Question: '''
private void myDataGridView_CellContentClick(object sender,
DataGridViewCellEventArgs e)
{
var senderGrid = (DataGridView)sender;
if (e.RowIndex >= 0)
{
string celval = senderGrid.Rows[e.RowIndex].Cells[0].Value.ToString();
}
}
private void delete_Click(object sender, EventArgs e)
{
DialogResult result = MessageBox.Show("Do You Want delete selected Row?",
"Important",
MessageBoxButtons.YesNo,
MessageBoxIcon.Question);
if (result == DialogResult.Yes)
{
string connetionString = null;
SqlConnection connection;
SqlCommand command;
connetionString = @"Data Source=DESKTOP-1SAGJQ9\SQLEXPRESS;Initial Catalog=StudentEnroll;User
ID=sa;Password=sa";
connection = new SqlConnection(connetionString);
string query1 = "delete StudentDetails where id='" + celval + "'";
connection.Open();
command = new SqlCommand(query1, connection);
command.ExecuteNonQuery();
command.Dispose();
connection.Close();
MessageBox.Show(" Student Details Deleted Succesfuly !!");
DisplayData();
}
else
{
MessageBox.Show("Please select a row");
}
}
'''

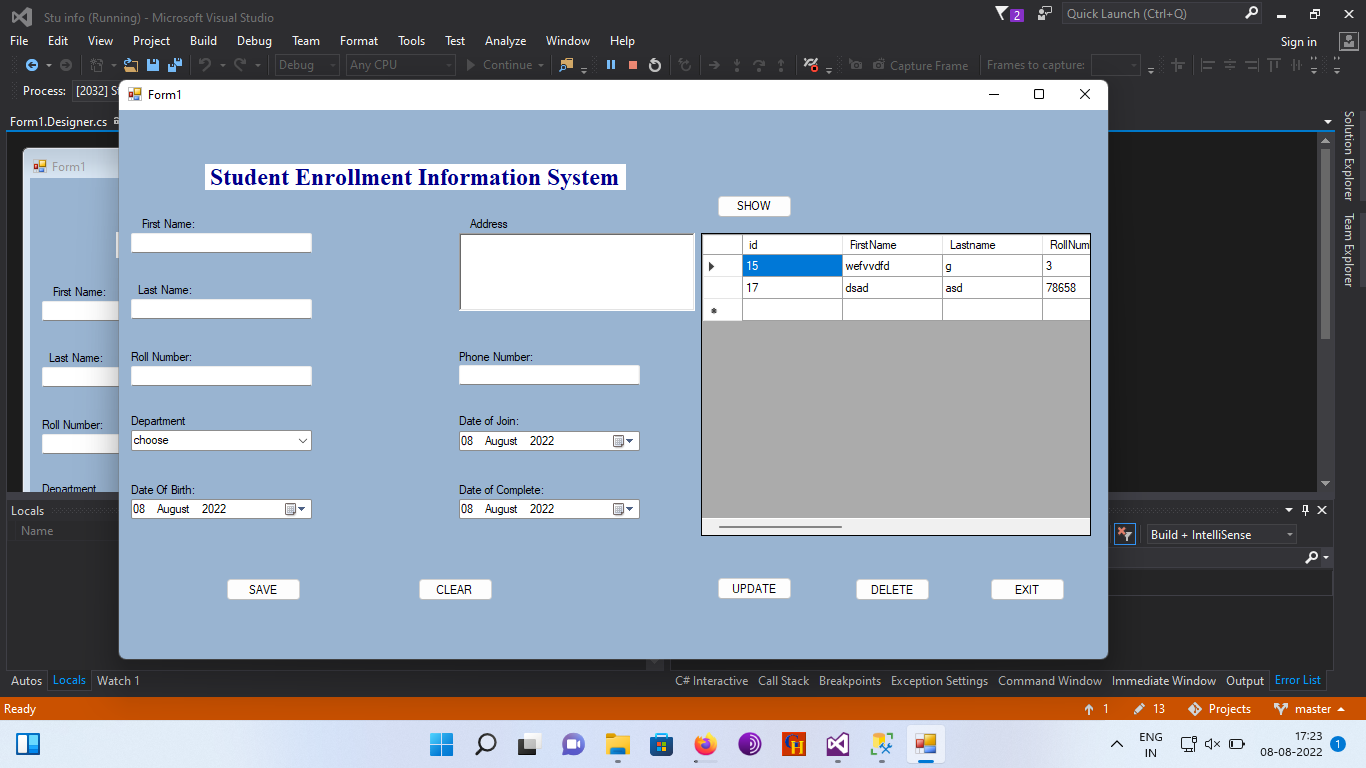
Answer: You dont need to declare the global variable celval , you can directly get it in delete button
for that you need to set your DataGridView as MultiSelect = false; and SelectionMode = FullRowSelect;
'''
private void delete_Click(object sender, EventArgs e)
{
if (senderGrid.SelectedRows.Count > 0)
{
string celval = senderGrid.SelectedRows[0].Cells["yourColumnName"].Value.ToString();
if (celval!="")
{
// do your delete
}
}
}
'''